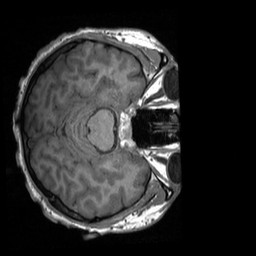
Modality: T1w
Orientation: axial
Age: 31
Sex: male
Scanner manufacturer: siemens
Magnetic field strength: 3 T
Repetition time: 1.9 s
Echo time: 0.00226 s